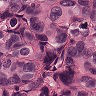
Metastatic tissue present: yes